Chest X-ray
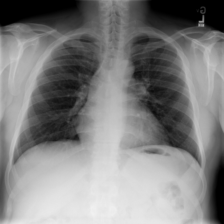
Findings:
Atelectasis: negative
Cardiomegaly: negative
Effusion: negative
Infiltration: negative
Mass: negative
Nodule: negative
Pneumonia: negative
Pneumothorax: negative
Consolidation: negative
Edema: negative
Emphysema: negative
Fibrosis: negative
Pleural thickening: negative
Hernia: negative